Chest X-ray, AP view. Patient: 52 years old, sex F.
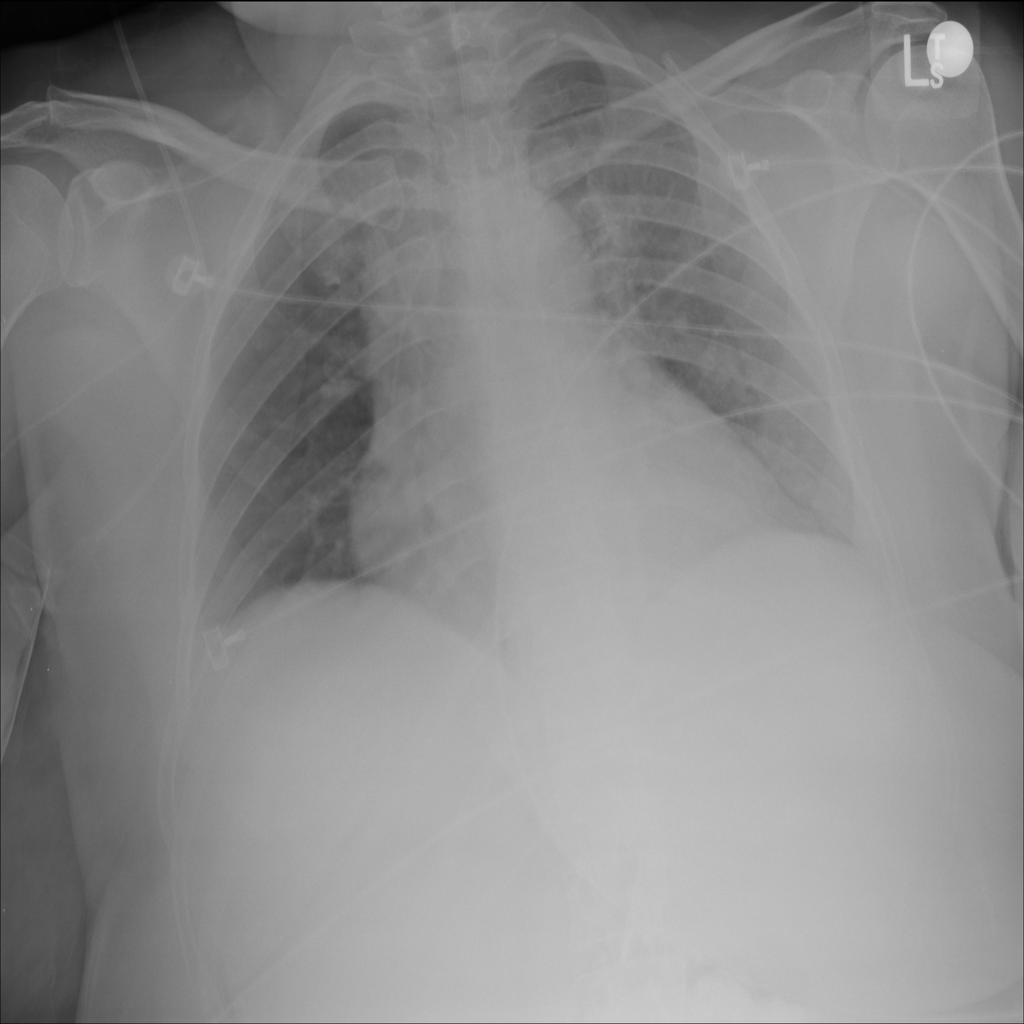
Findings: No Finding